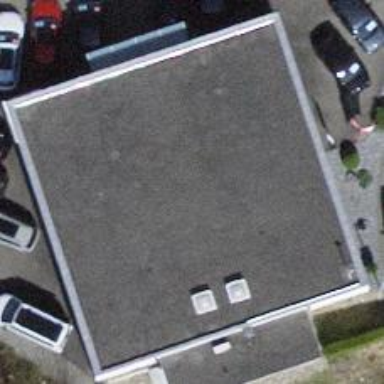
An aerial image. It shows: Car shop.